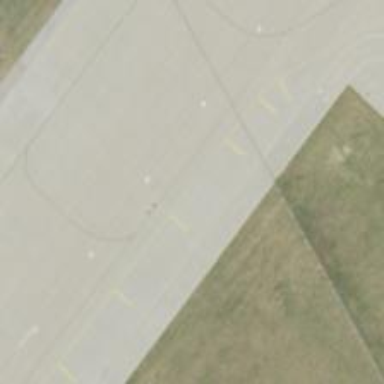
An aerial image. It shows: View of taxiway at the airport.